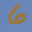
Label: 6